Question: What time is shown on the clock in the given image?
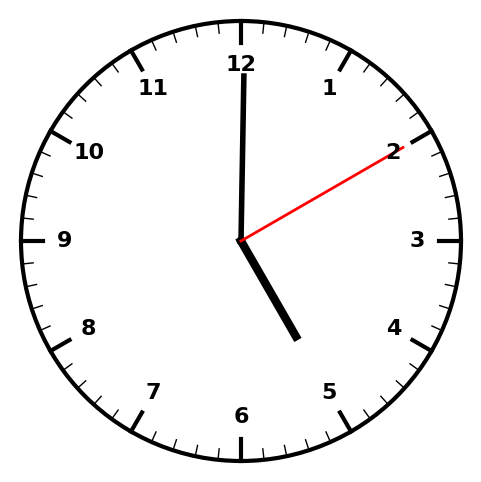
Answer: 05:00:10